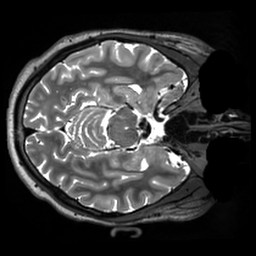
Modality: T2w
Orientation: axial
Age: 27
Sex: male
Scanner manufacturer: siemens
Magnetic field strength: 3 T
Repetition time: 3.39 s
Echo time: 0.389 s